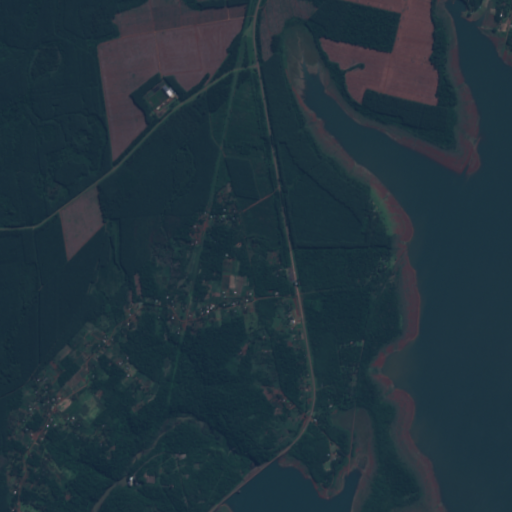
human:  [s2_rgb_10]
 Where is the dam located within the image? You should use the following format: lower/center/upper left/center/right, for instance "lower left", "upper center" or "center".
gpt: The dam is located in the lower center of the image.
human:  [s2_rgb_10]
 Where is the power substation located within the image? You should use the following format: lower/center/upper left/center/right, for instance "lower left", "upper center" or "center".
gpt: The power substation is located in the lower left of the image.
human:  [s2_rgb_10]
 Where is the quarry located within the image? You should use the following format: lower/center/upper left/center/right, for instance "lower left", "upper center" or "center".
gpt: There is no quarry in the image.